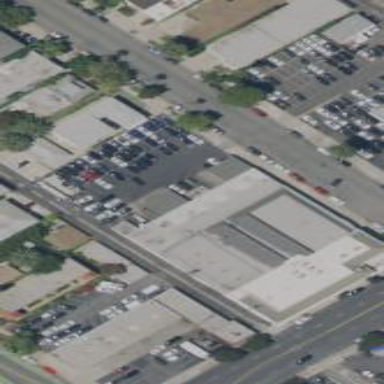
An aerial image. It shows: Commercial building.